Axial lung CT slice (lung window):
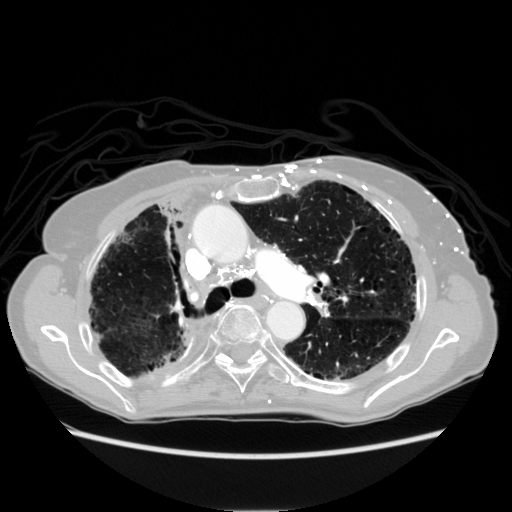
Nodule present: no